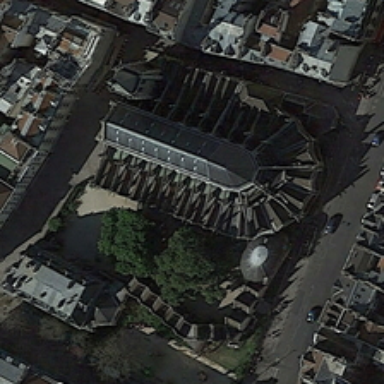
The white church is located in the center of the square .